Field crop: maize
Growth stage: 1
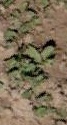
Species: convolvulus